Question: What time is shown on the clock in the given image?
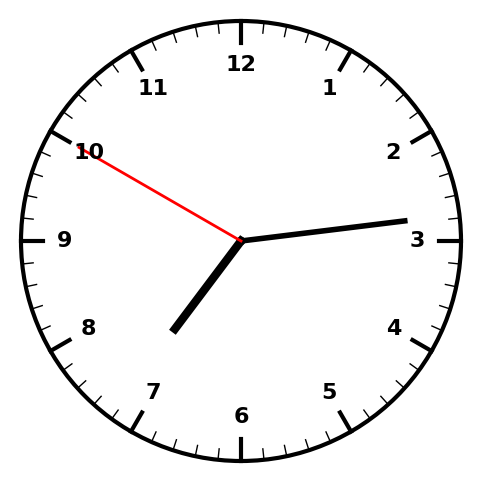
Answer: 07:13:50